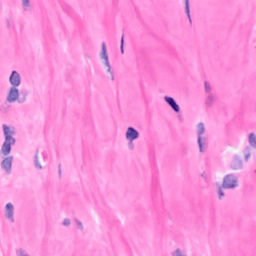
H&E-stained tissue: Breast